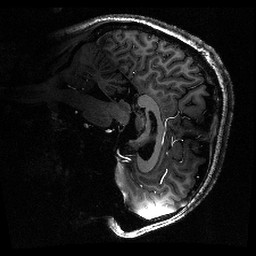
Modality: T1w
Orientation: sagittal
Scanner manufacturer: siemens
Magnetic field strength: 6.98 T
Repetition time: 2.68 s
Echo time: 0.00425 s